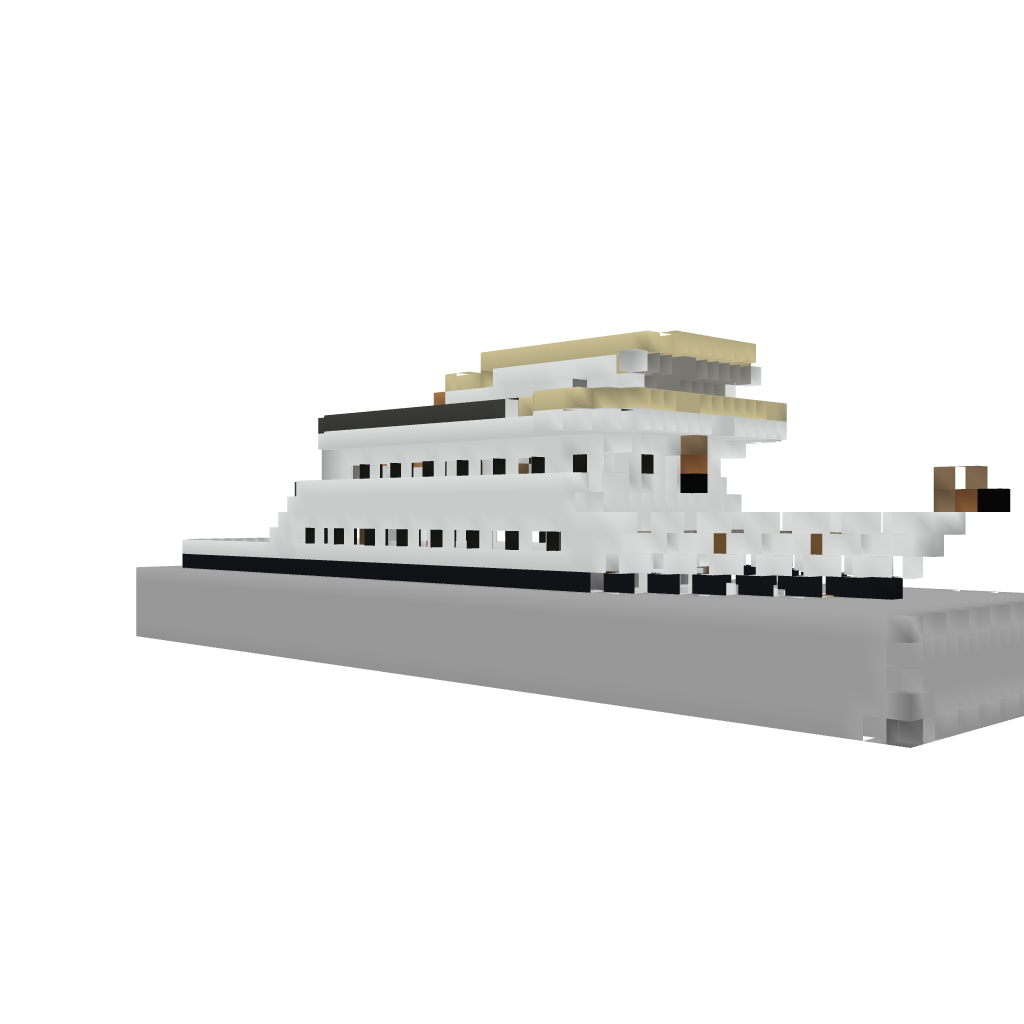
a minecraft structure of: Medium Sized Ship